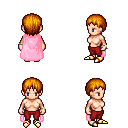
a pixel art fantasy rpg character, female body template, human, light skin, pink cape, red pants, dark blonde plain hairstyle, bracelets, gold boots, four views (front, back, left, right), 2x2 character sprite sheet, small pixel art, hard edges, no anti-aliasing